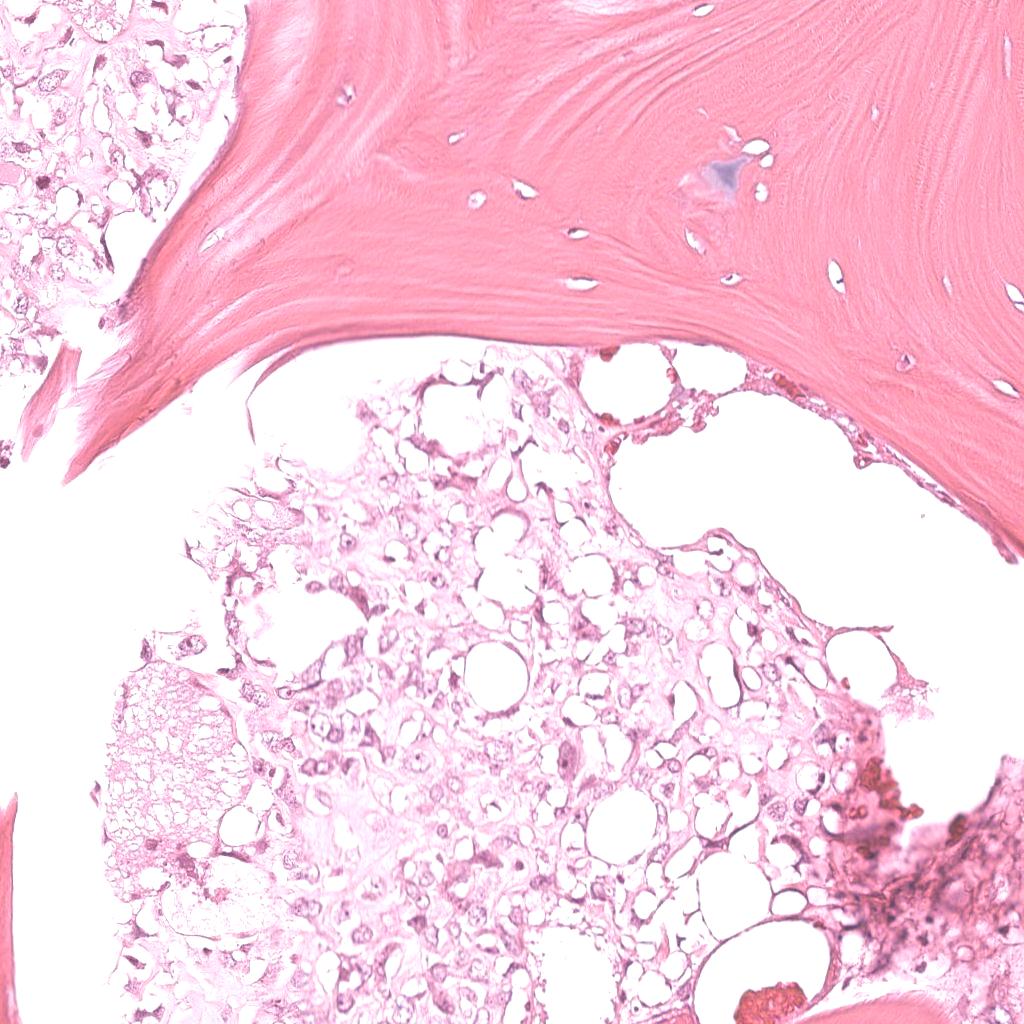
Label: Viable